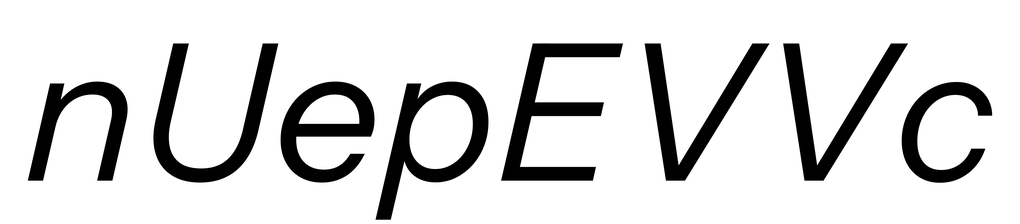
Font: InstrumentSans-Italic_Italic